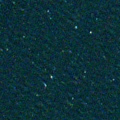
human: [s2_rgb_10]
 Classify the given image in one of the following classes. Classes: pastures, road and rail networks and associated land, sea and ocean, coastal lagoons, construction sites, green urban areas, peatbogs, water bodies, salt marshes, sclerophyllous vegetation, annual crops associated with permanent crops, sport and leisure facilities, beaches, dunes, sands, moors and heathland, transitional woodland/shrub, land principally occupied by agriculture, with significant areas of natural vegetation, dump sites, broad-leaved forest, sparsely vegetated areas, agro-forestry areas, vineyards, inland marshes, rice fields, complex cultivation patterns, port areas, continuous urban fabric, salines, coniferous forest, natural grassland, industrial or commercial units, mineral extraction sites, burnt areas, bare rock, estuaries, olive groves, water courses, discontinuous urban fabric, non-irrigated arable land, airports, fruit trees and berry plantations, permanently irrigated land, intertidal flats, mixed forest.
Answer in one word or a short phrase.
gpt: sea and ocean